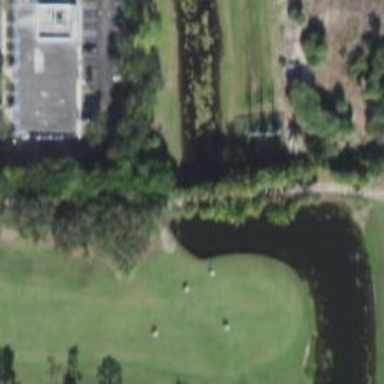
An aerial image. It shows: Service road used as golf cart path.